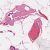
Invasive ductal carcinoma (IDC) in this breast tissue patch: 0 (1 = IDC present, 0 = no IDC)